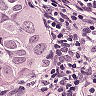
Metastatic tissue present: yes